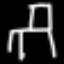
Label: chair